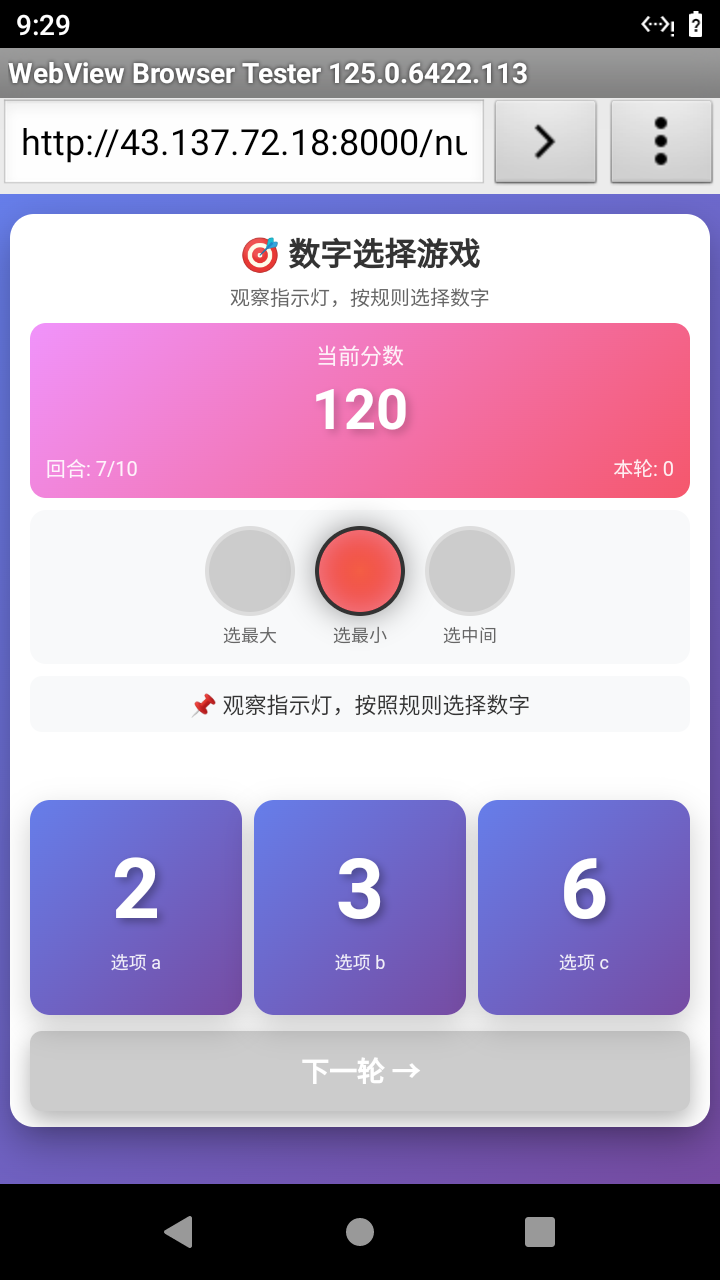

Select the correct number based on the traffic light color.
Answer: 0